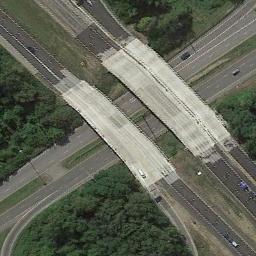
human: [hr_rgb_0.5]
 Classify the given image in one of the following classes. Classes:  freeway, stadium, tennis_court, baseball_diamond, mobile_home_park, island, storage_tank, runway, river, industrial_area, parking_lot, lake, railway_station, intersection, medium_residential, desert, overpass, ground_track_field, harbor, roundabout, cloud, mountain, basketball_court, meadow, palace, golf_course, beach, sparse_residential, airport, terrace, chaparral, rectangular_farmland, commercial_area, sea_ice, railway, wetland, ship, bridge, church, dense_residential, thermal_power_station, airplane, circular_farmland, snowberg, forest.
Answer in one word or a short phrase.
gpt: overpass